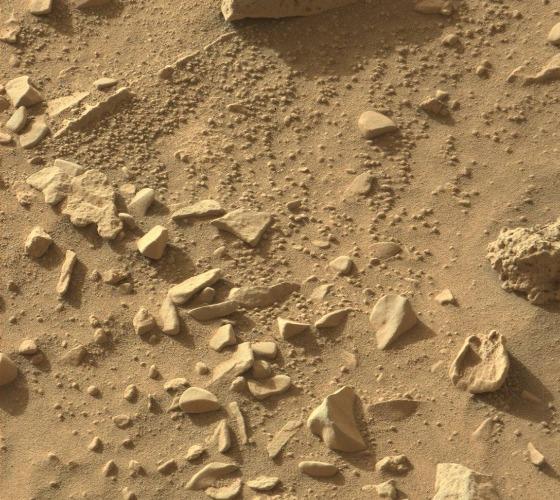
Terrain classes present: Gravel / Sand / Soil, Rock, Shadow